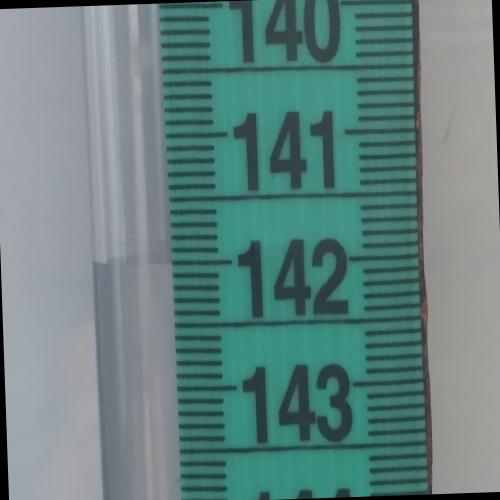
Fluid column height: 142.0 cm